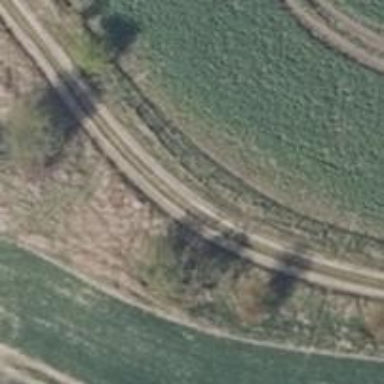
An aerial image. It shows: Track with grade 3 tracktype.